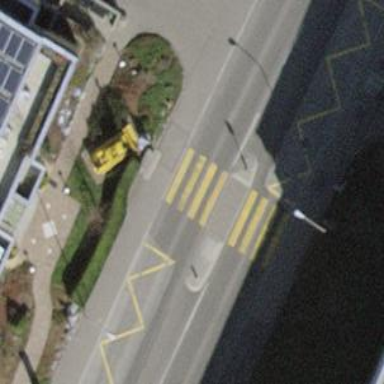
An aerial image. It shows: Marked asphalt footway with crossing markings.